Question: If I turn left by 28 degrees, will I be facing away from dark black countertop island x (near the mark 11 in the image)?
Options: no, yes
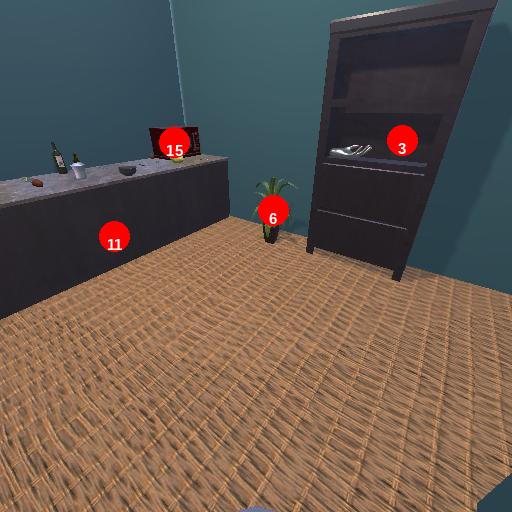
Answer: no